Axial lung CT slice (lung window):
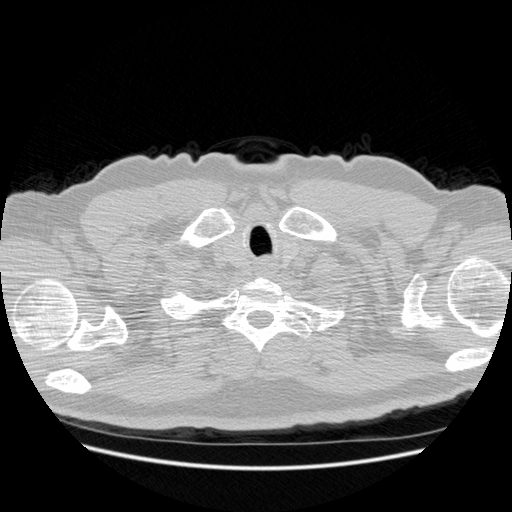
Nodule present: no